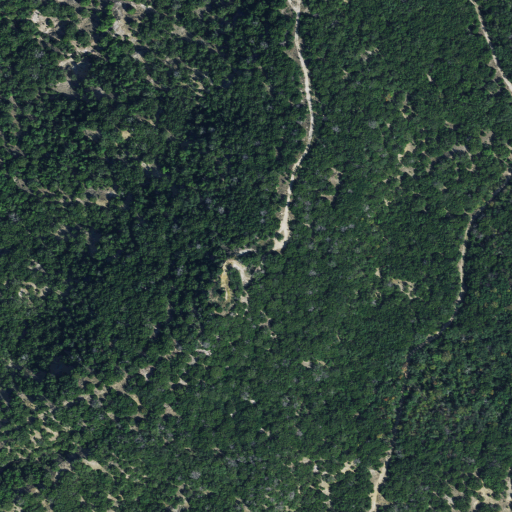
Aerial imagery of mountain in Texas named Rattlesnake Mountain containing evergreen forest, deciduous forest, and shrub